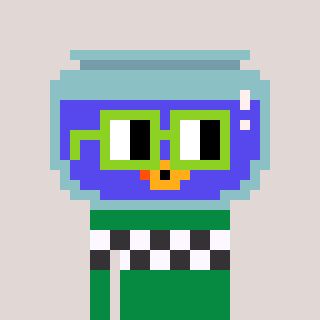
a pixel art character with square light green glasses, a goldfish-shaped head and a green-colored body on a warm background